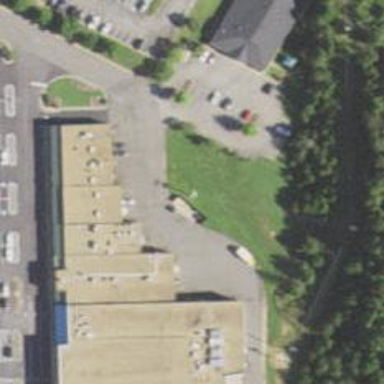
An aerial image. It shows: Commercial building.